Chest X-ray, AP view. Patient: 47 years old, sex M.
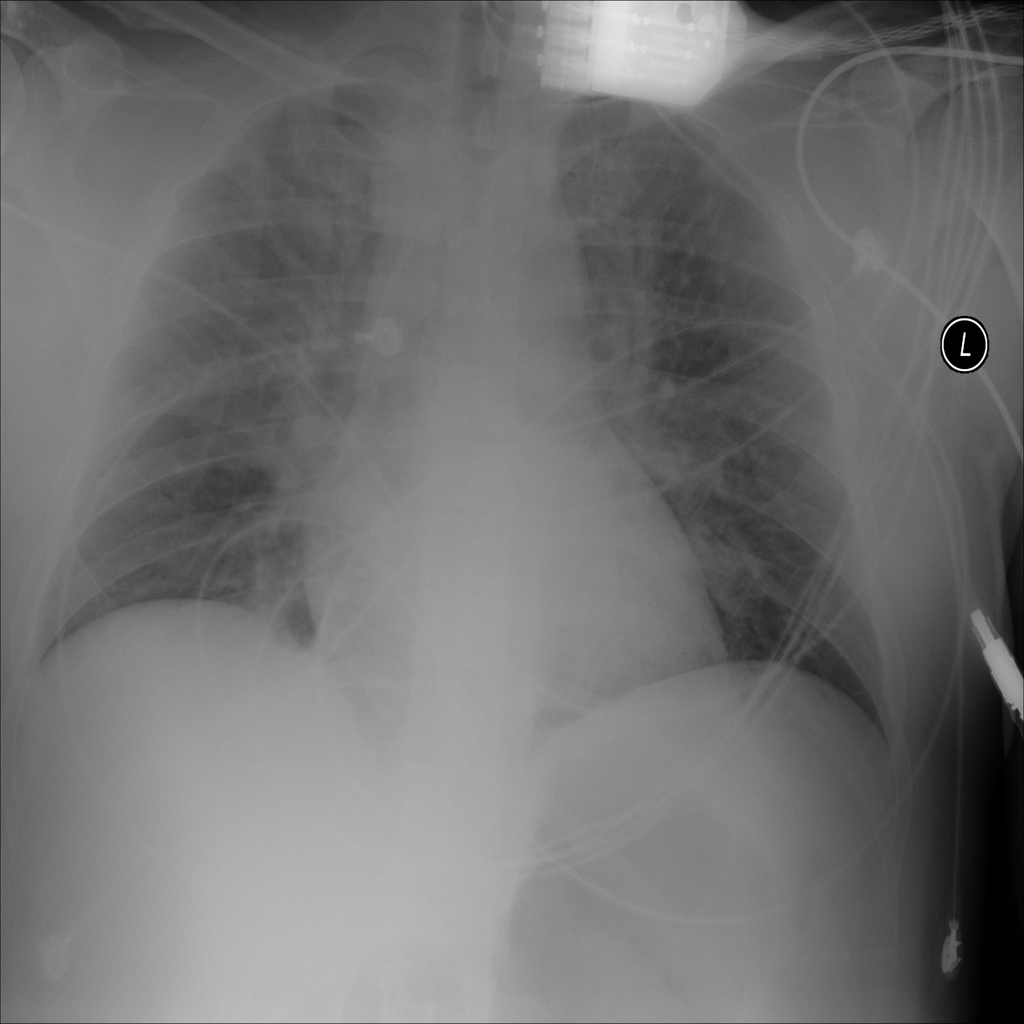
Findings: No Finding